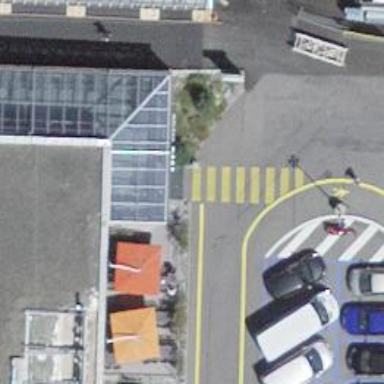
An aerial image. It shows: Zebra crossing on the road.